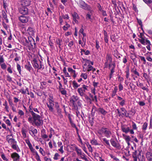
Tumor epithelial tissue: no
Tumor-associated stroma tissue: yes
Normal tissue: no